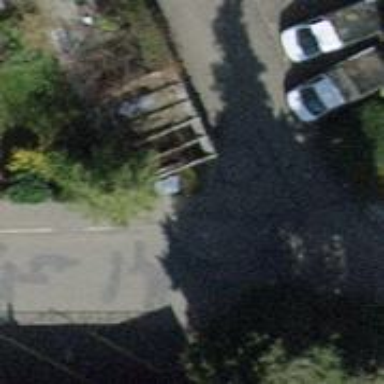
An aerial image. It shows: Raised kerb.